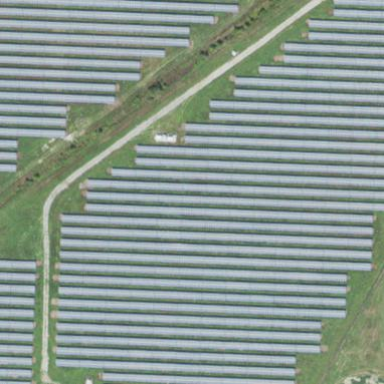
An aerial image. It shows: Solar power plant enclosed by fence. The plant generates electricity using photovoltaic technology.